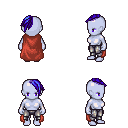
a pixel art fantasy rpg character, female body template, dark elf, purple skin, maroon cape, metal pants, blue long mohawk hairstyle, four views (front, back, left, right), 2x2 character sprite sheet, small pixel art, hard edges, no anti-aliasing